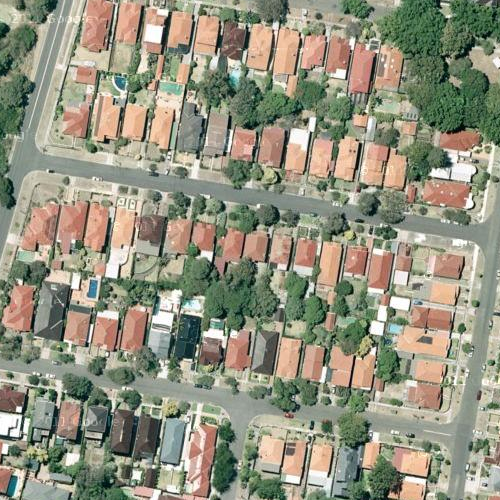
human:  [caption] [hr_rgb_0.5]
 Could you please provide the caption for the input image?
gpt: Lots of houses with red and orange roofs arranged neatly .

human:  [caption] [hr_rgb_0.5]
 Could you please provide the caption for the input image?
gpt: A town with many houses densely arranged and some crossroads in the middle .

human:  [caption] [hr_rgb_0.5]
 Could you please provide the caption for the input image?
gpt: A residential area with houses arranged neatly and some roads go through this area .

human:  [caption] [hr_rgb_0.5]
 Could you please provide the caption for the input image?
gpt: A residential area with houses arranged in lines and some crossroads in the middle .

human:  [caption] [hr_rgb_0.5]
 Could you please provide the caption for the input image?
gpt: This is a residential area with houses densely arranged with some crossroads in the middle .